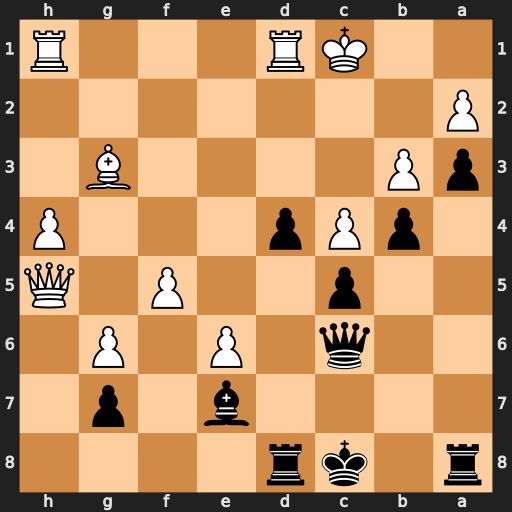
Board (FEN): r1kr4/4b1p1/2q1P1P1/2p2P1Q/1pPp3P/pP4B1/P7/2KR3R
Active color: b
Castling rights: -
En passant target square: -
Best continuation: Qg2 Rh2 Qxg3